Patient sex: F
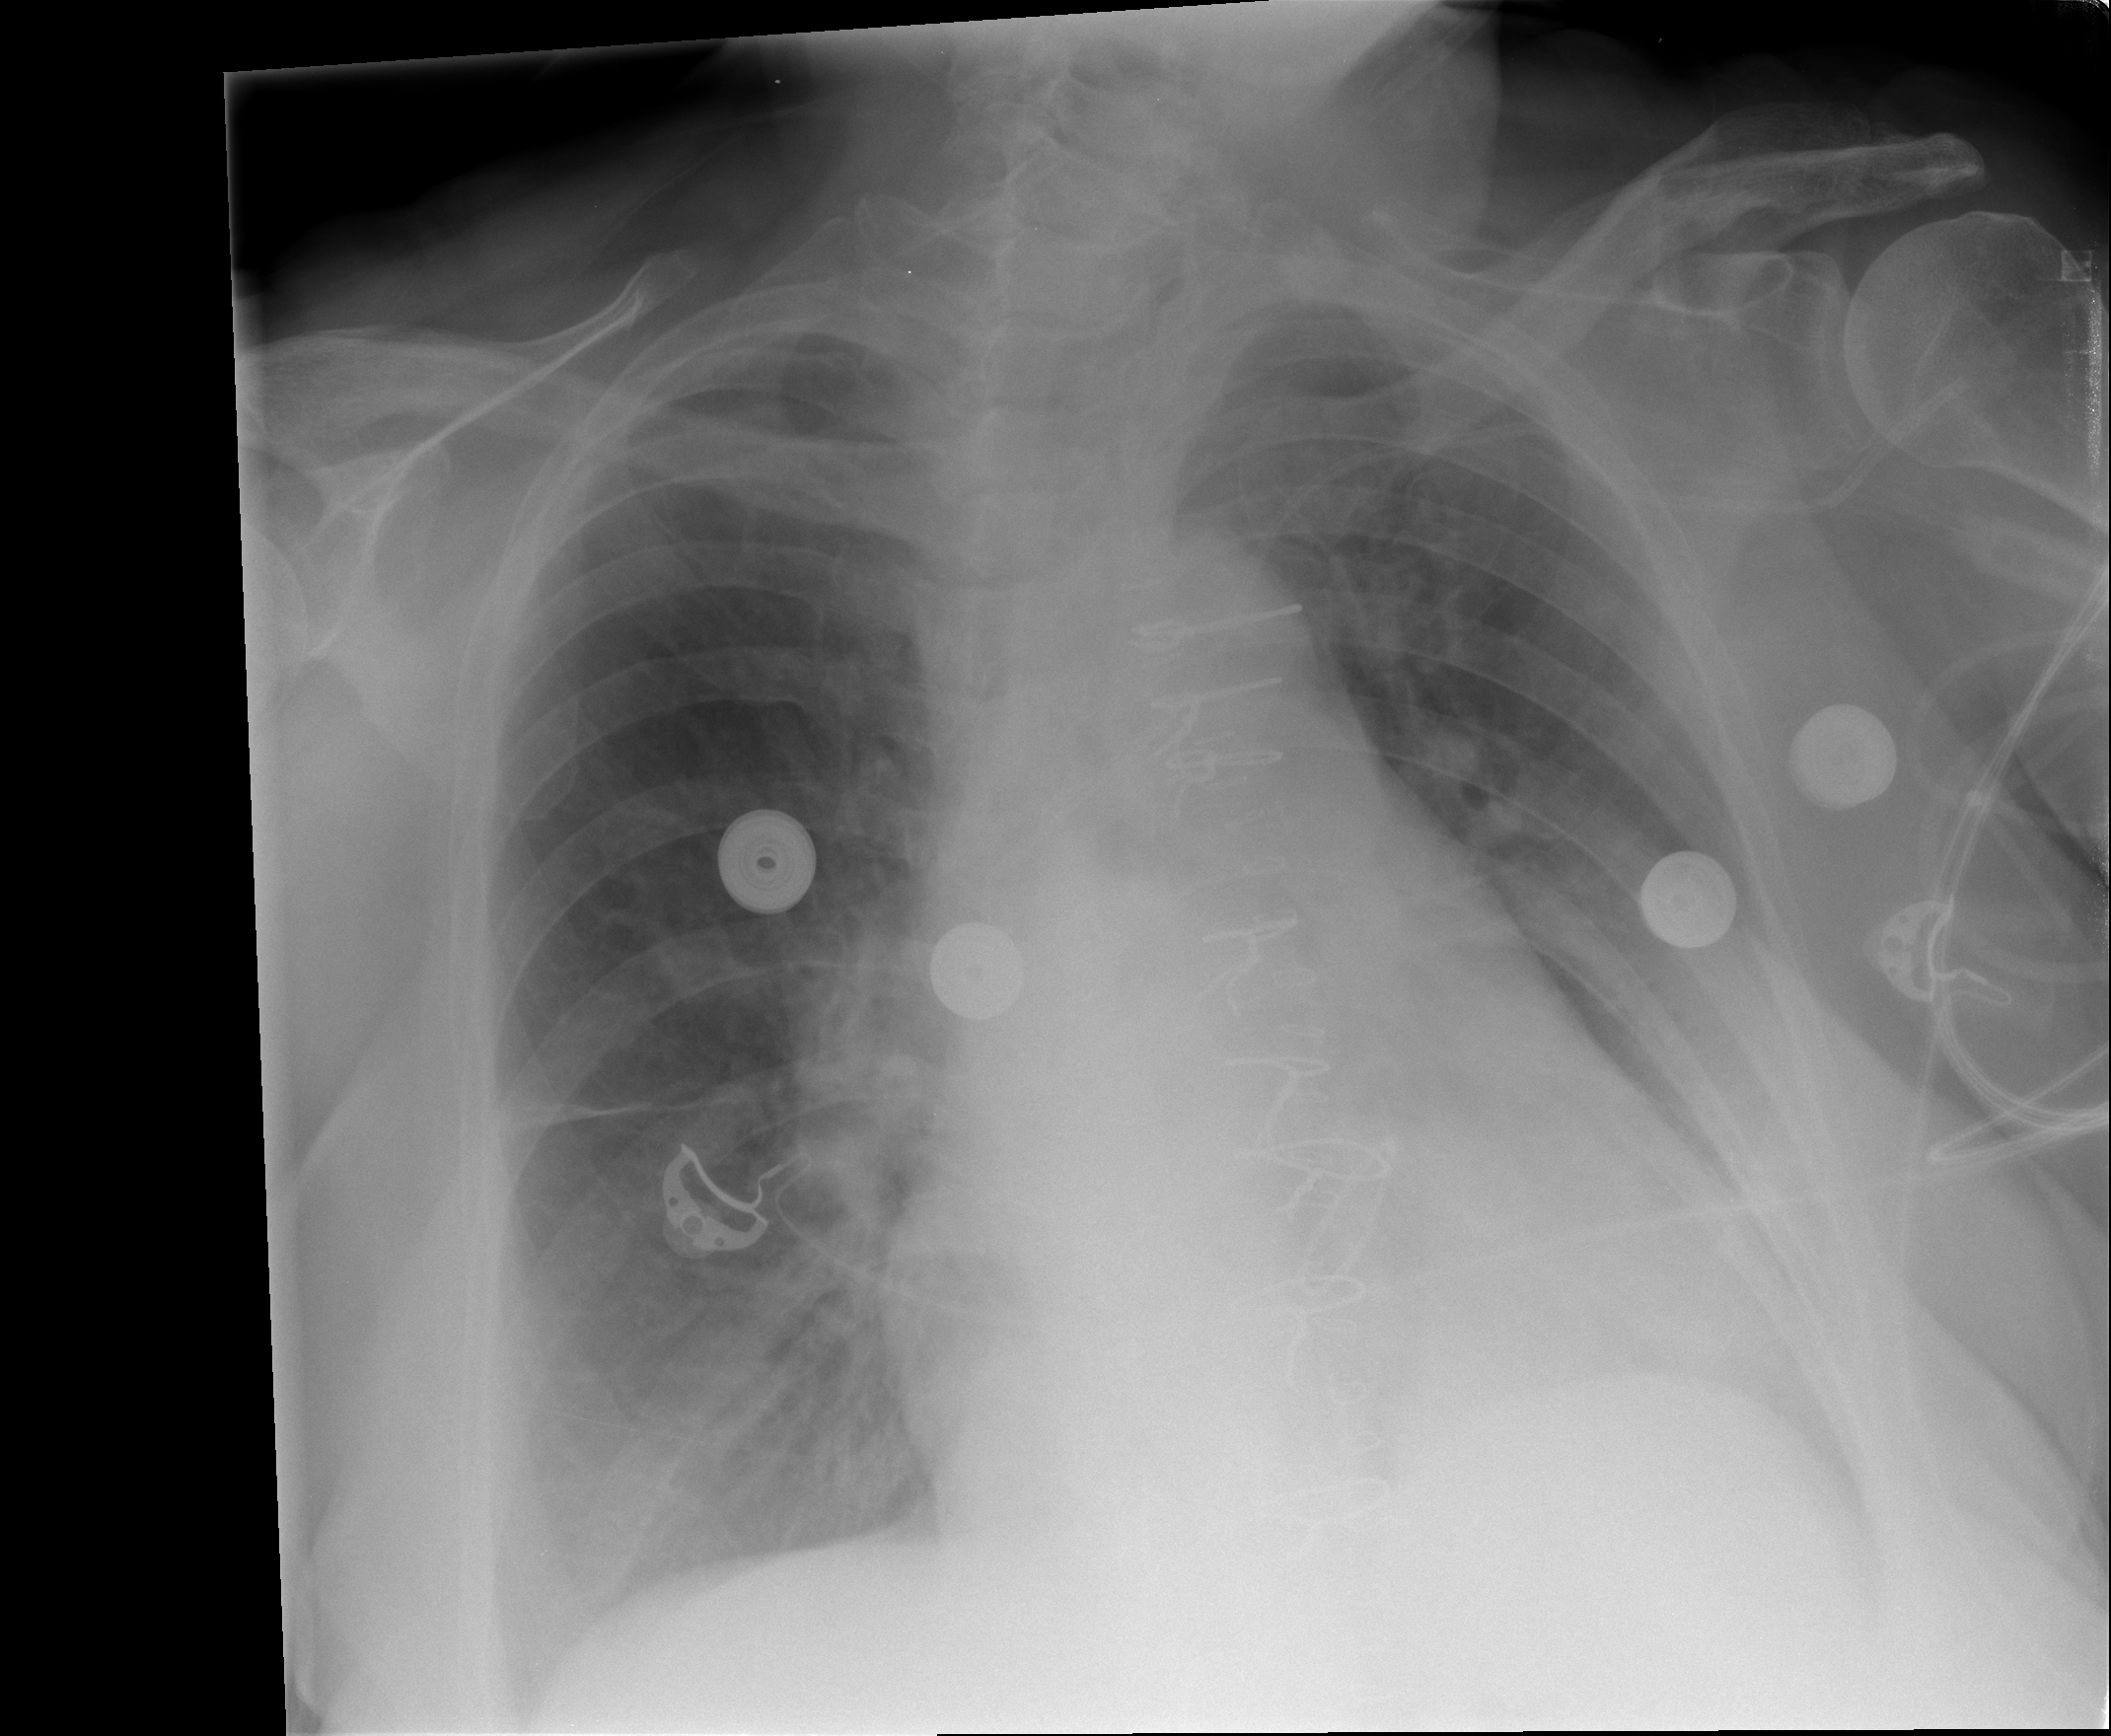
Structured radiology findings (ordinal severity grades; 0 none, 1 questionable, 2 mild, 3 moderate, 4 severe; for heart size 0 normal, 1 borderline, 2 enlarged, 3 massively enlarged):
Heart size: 2
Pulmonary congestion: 2
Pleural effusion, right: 2
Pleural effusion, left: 2
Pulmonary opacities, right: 0
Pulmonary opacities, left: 1
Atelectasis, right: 0
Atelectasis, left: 2